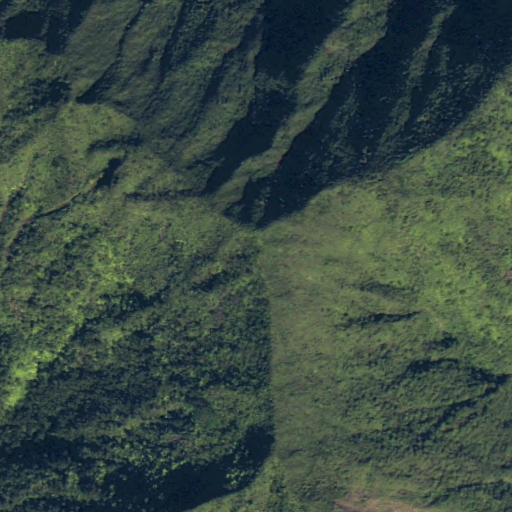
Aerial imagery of mountain in Hawaii named Puu Pauao containing only unknown